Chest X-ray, PA view. Patient: 44 years old, sex F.
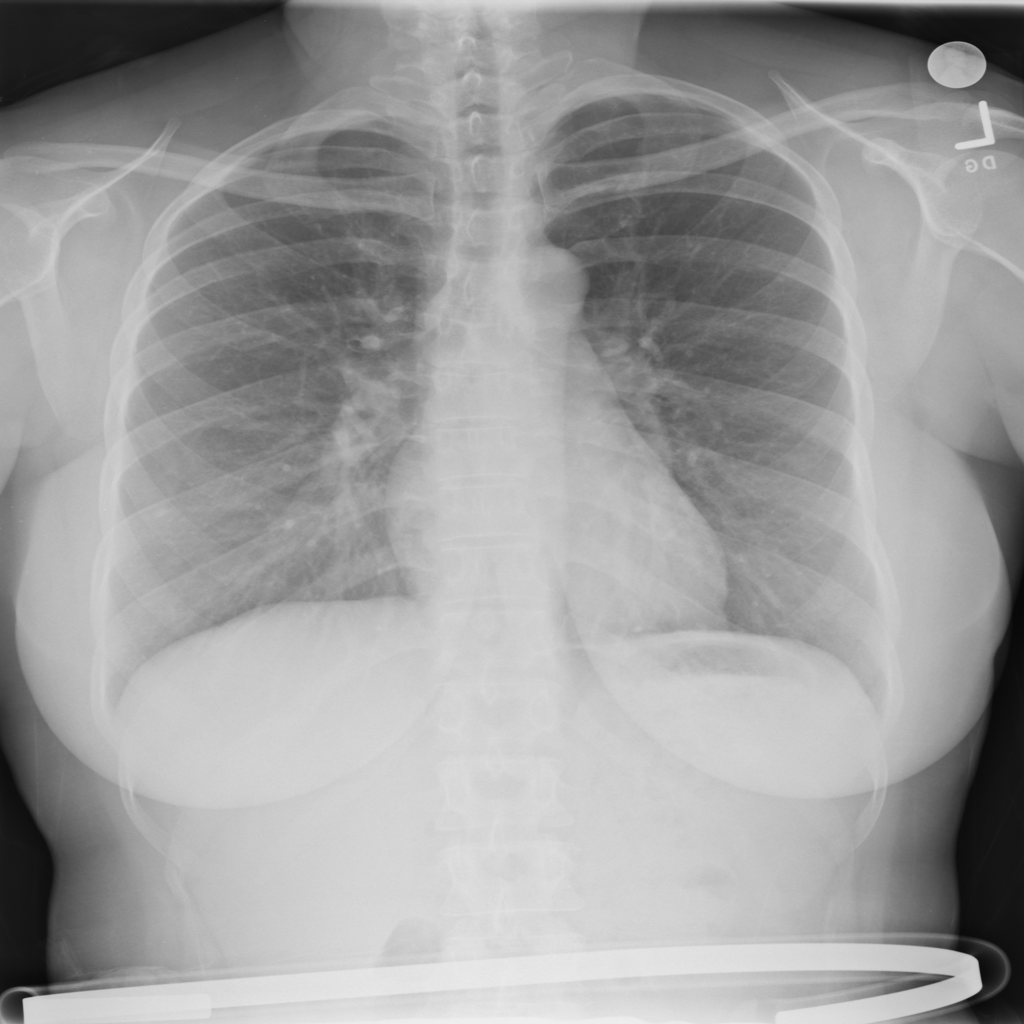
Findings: No Finding